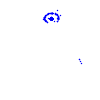
Particle: kaon